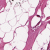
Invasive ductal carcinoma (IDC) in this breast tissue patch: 0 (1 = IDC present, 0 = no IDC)